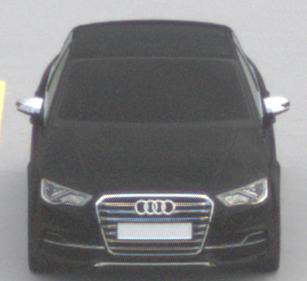
Make: Audi
Model: S3
Detailed model: 8V
Model produced from: 2013
Model produced until: 2020
Doors: 4
Color: black
Road condition: dry road
Daytime: midday
Contrast: low contrast